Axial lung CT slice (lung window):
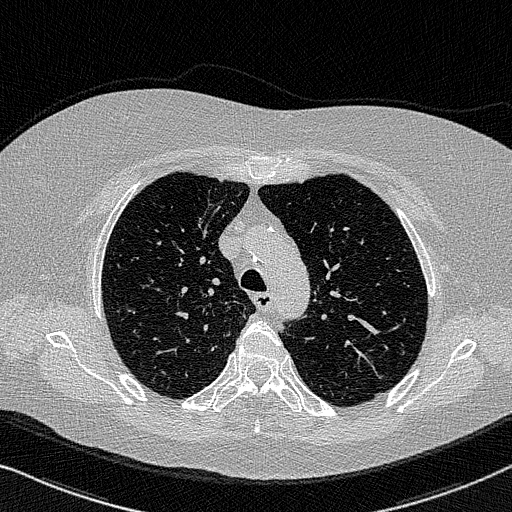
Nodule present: no